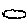
Label: cloud